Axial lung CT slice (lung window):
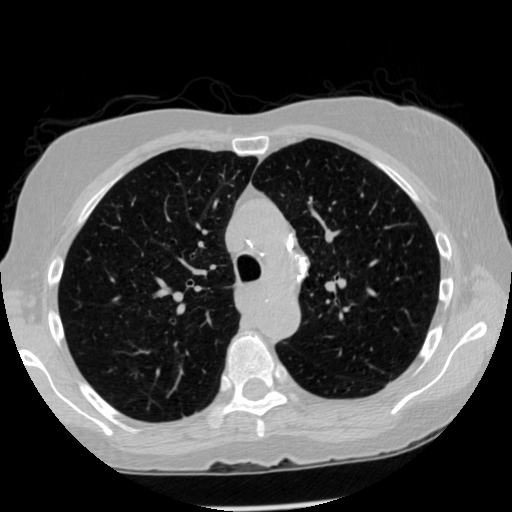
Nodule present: no